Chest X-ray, AP view. Patient: 45 years old, sex F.
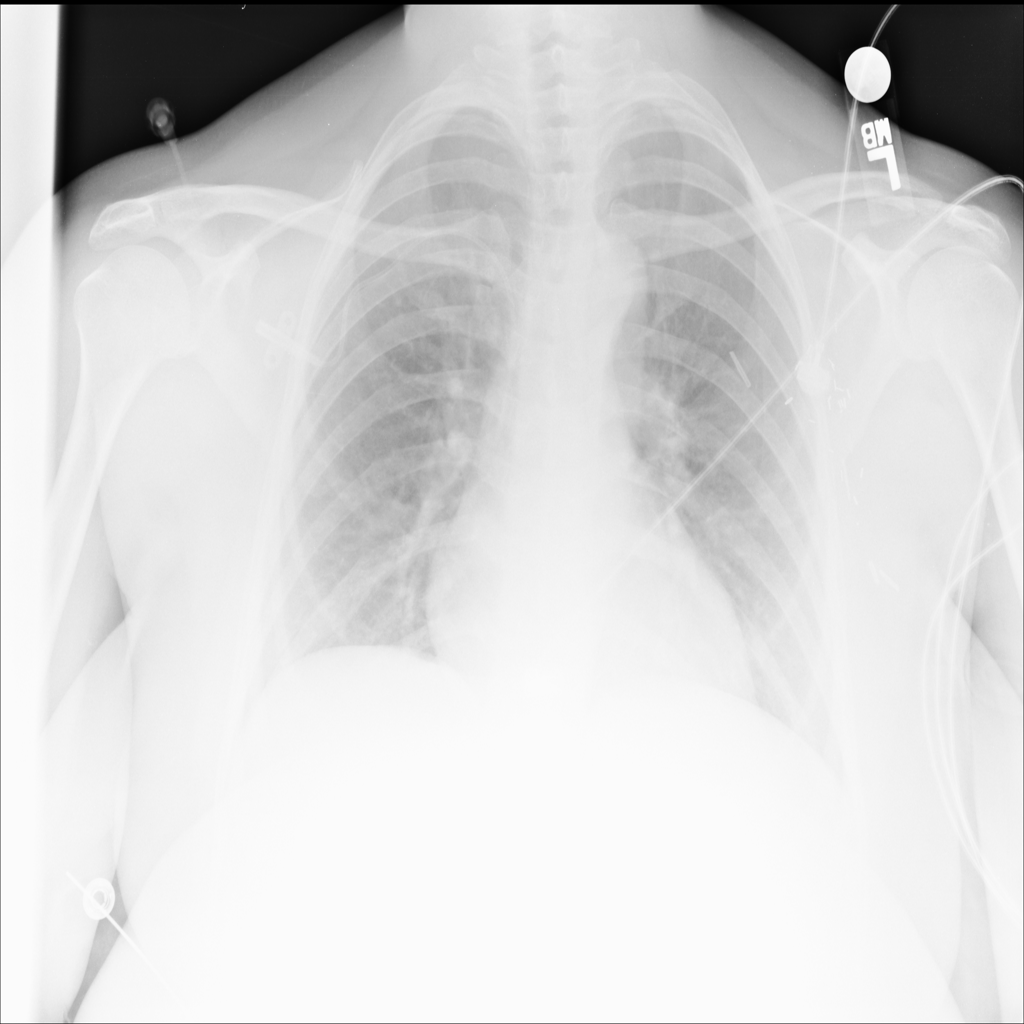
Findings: No Finding